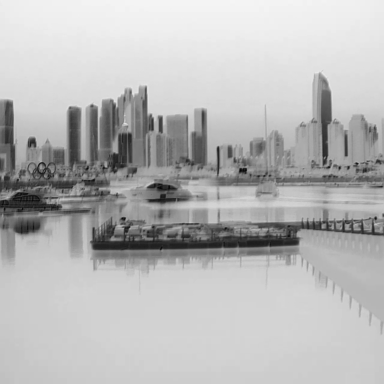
There are three canoes in the infrared image.